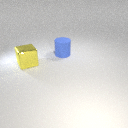
large blue rubber cylinder to the right of large yellow metal cube